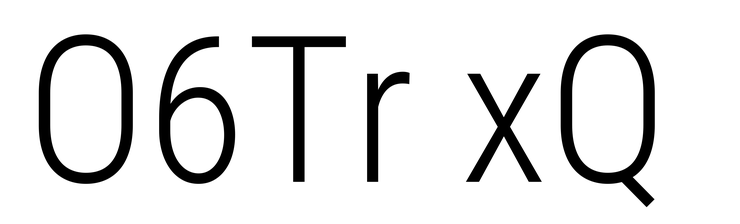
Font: Roboto_Condensed_Light